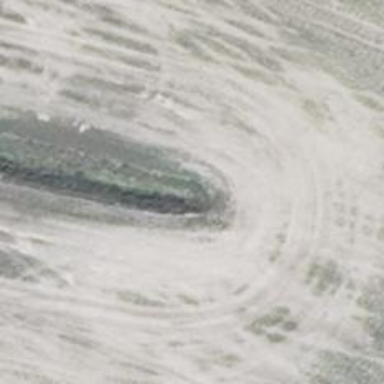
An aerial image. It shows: Culvert tunnel.